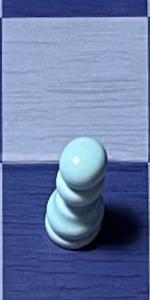
Label: Pawn_White